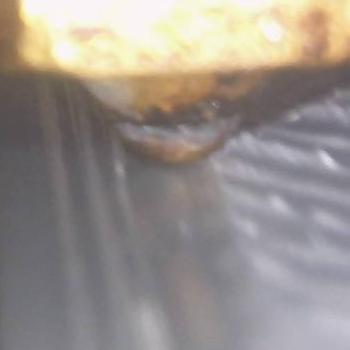
Flow rate: 283%